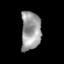
Tissue: skin
Cell type: T cells
Senescence score: 0.2334
Nuclear area (px): 759
Mean DAPI intensity: 153.638